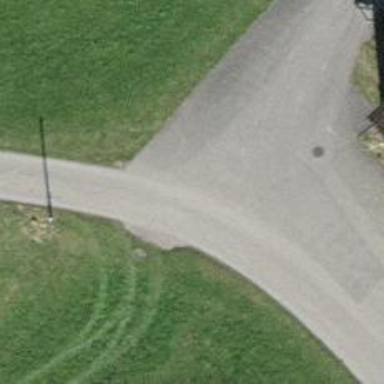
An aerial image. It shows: Track with grade 3 tracktype.